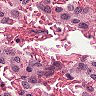
Metastatic tissue present: no